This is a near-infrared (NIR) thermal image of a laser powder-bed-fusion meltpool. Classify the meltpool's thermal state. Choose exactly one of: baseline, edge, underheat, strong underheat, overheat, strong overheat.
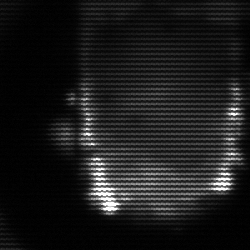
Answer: baseline